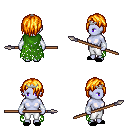
a pixel art fantasy rpg character, female body template, dark elf, purple skin, green tattered cape, white pants, light blonde bangs hairstyle, silver tiara, white cloth bracers, black slippers, spear, four views (front, back, left, right), 2x2 character sprite sheet, small pixel art, hard edges, no anti-aliasing